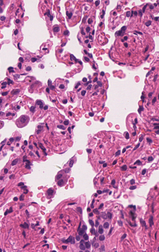
Tumor epithelial tissue: no
Tumor-associated stroma tissue: no
Normal tissue: yes